Question:
As you can see, there is a right white space. This is my code:
'''
<style>
div {
width: 480px;
word-wrap: break-word;
}
html,body {
margin: 0;
padding: 0;
}
</style>
'''
Please help me remove it. Tks
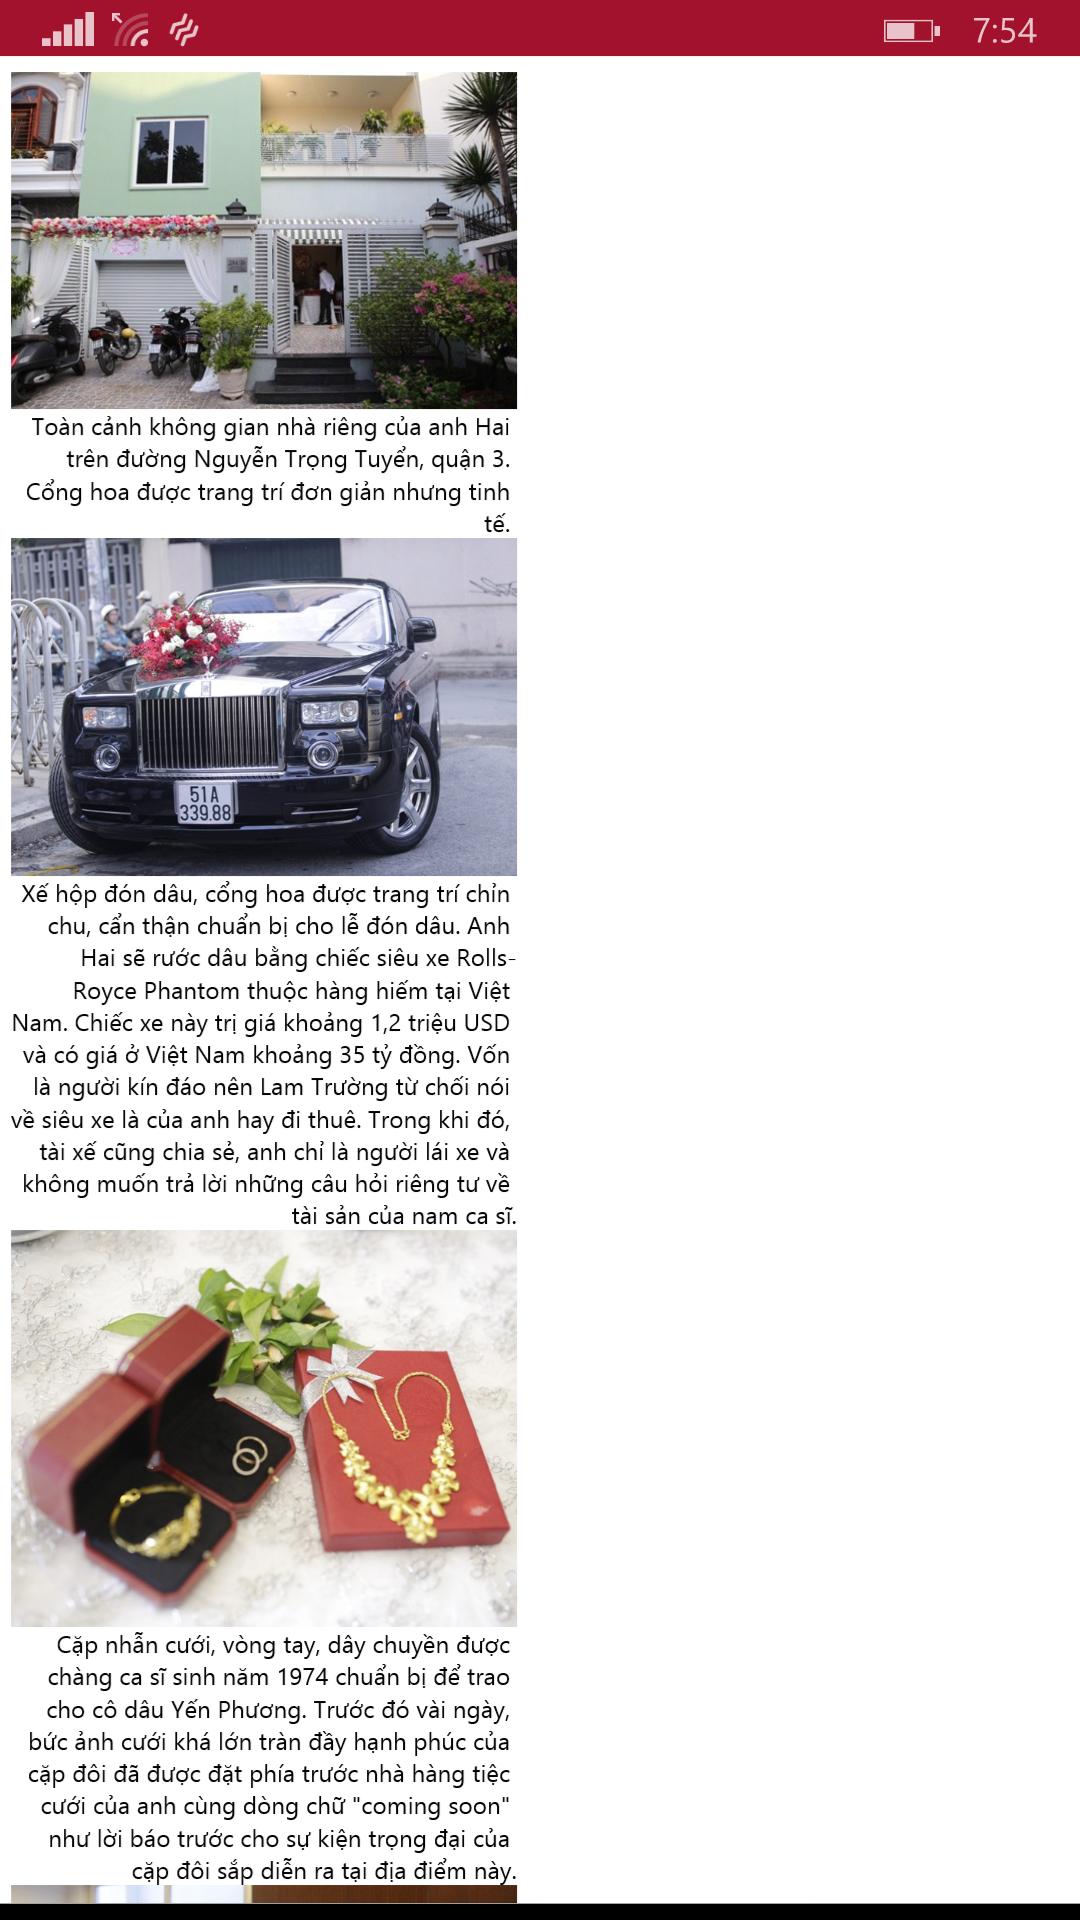
Answer: Just change div's 'width' value from '480px' to '100%':
So... change this:
'''
width: 480px;
'''
on this:
'''
width: 100%;
'''
But, if You want to center this '<div>' with Your content, just add following to 'div' CSS selector:
'''
margin: 0 auto;
'''